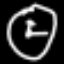
Label: clock